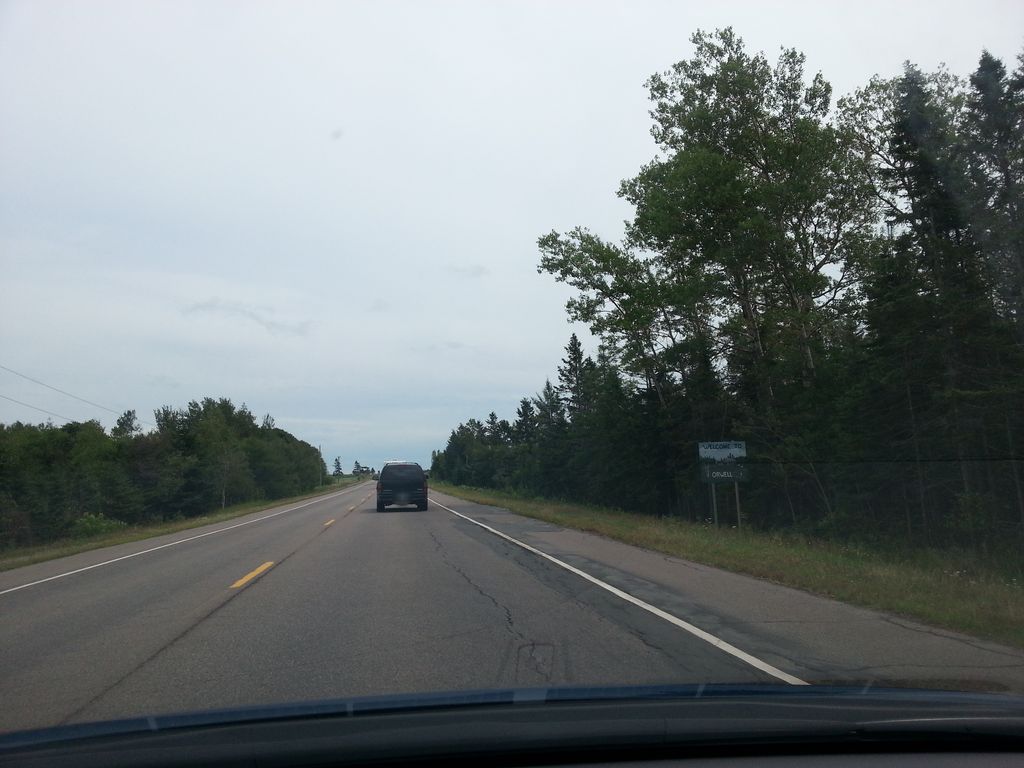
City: charlottetown